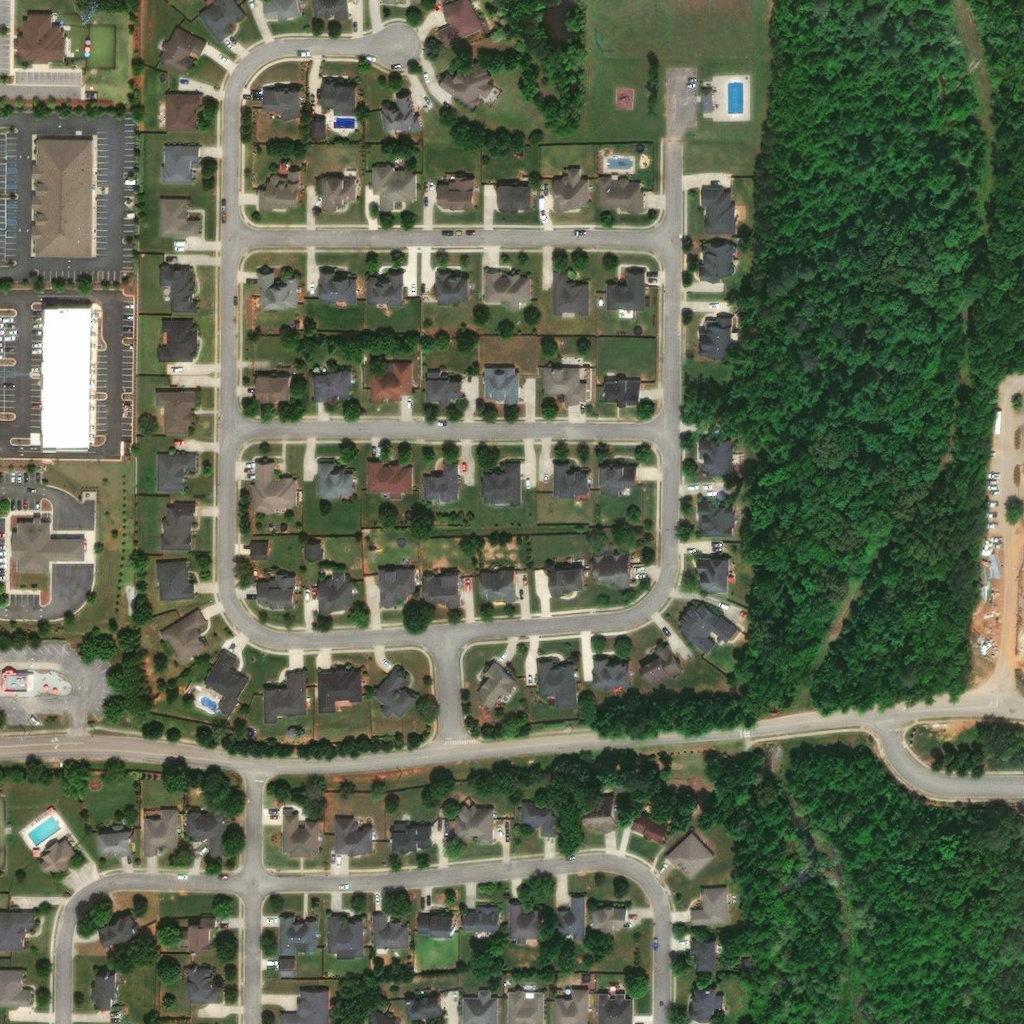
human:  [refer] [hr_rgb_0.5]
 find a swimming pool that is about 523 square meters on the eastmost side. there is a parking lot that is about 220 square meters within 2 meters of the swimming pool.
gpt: <box>[[68, 7, 73, 12, 0]]</box>

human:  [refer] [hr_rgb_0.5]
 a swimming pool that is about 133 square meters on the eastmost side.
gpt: <box>[[70, 8, 72, 10, 0]]</box>

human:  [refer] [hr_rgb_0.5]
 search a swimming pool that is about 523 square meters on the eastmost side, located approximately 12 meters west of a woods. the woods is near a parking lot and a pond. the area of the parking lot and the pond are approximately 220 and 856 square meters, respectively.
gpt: <box>[[70, 7, 72, 10, 0]]</box>

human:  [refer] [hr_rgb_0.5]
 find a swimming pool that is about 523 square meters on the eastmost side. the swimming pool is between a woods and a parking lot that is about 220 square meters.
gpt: <box>[[70, 7, 72, 11, 0]]</box>